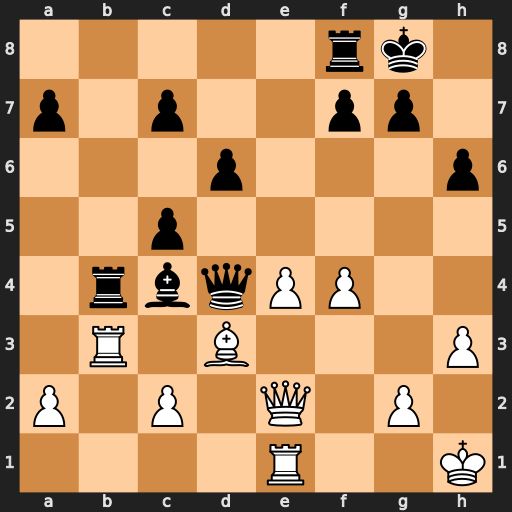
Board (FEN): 5rk1/p1p2pp1/3p3p/2p5/1rbqPP2/1R1B3P/P1P1Q1P1/4R2K
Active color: w
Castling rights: -
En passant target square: -
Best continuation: Rxb4 Bxd3 Rxd4